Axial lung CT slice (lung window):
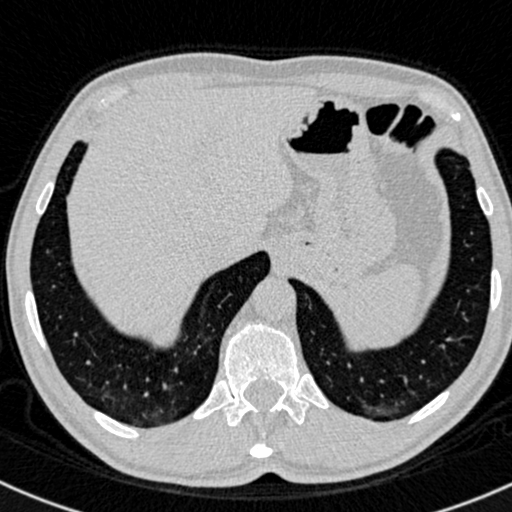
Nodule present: no